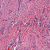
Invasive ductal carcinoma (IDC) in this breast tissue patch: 1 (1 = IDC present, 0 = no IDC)